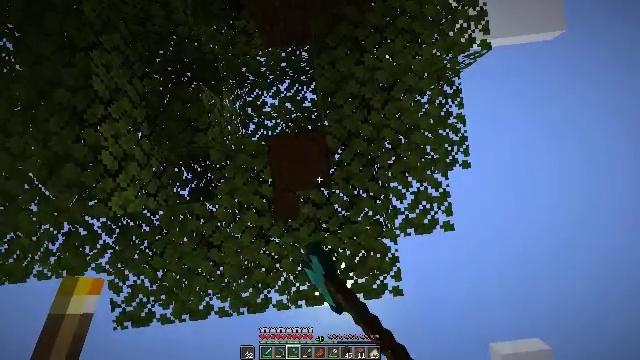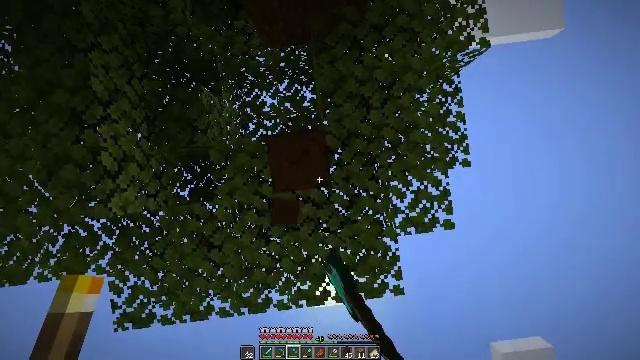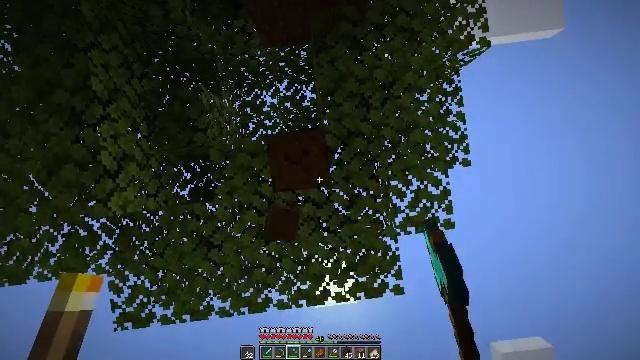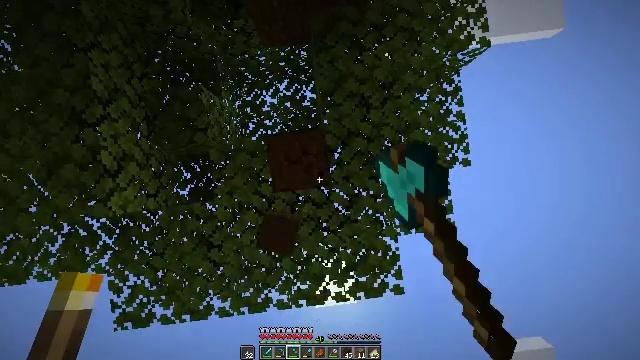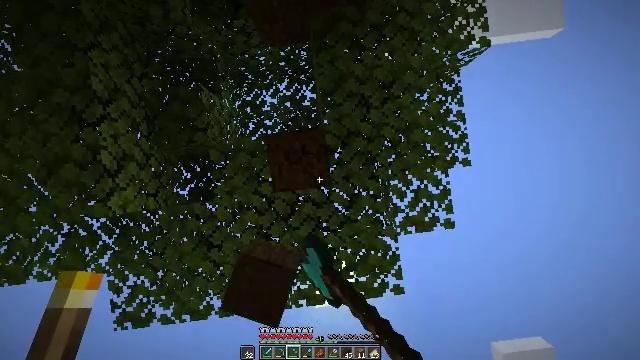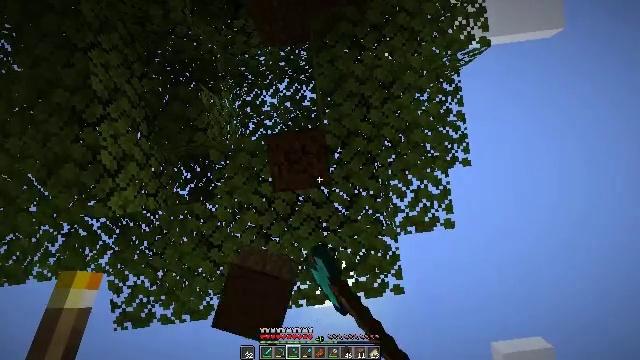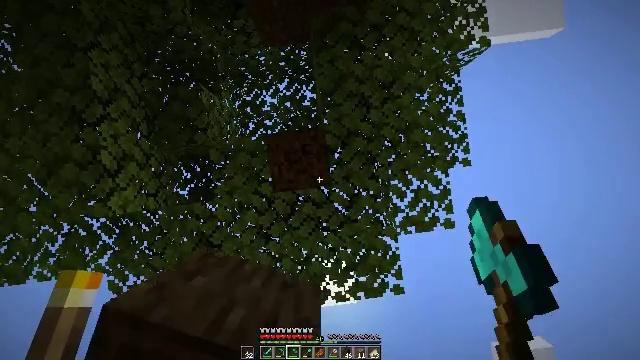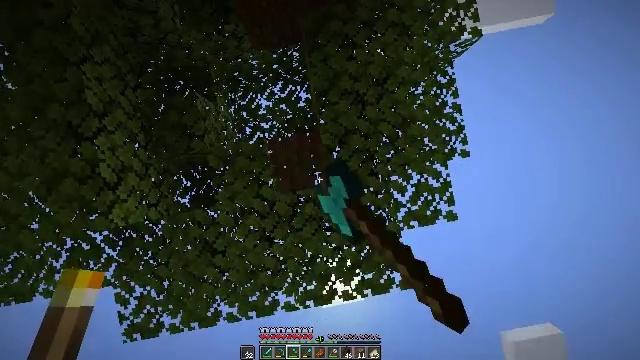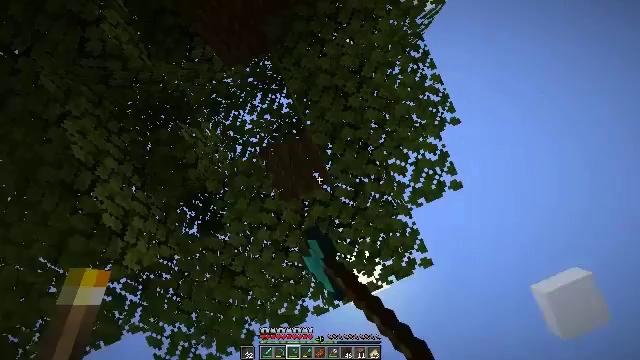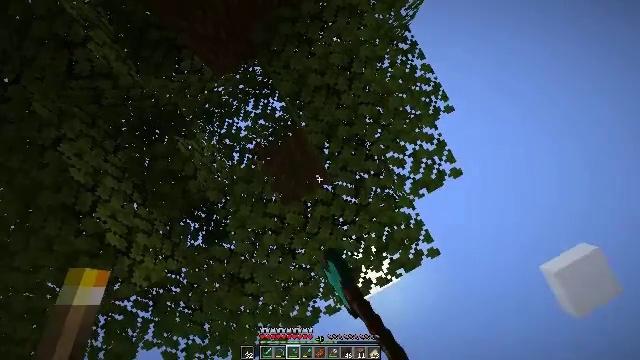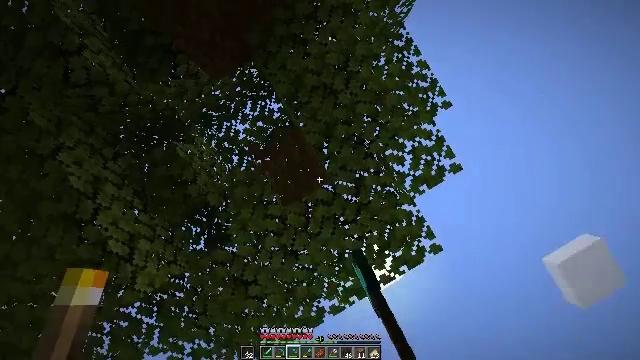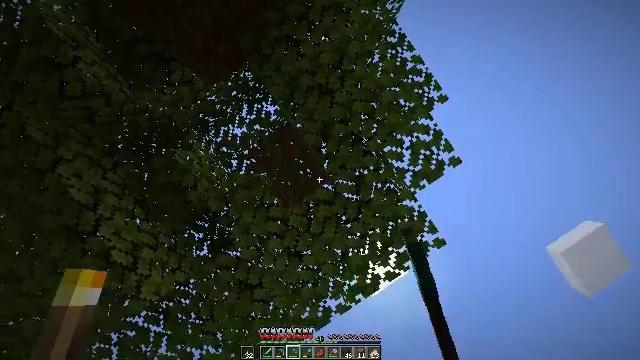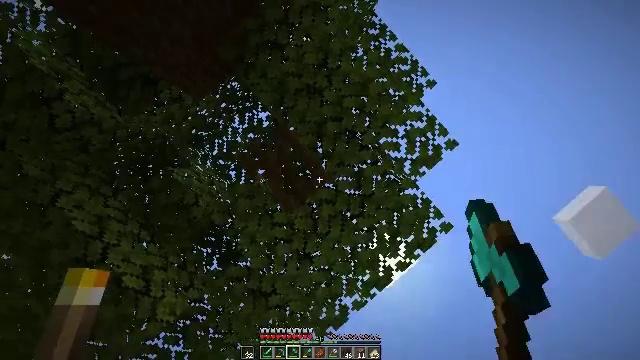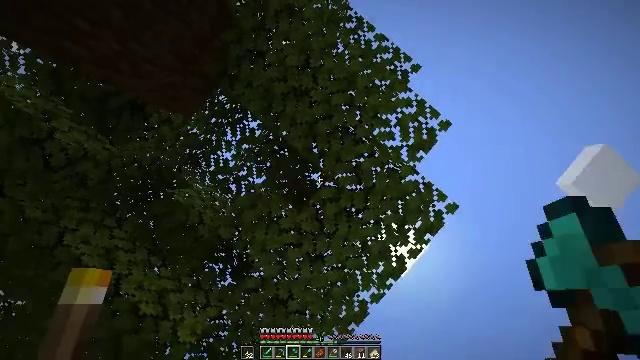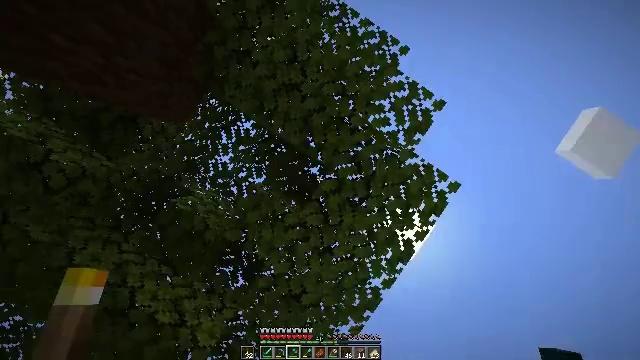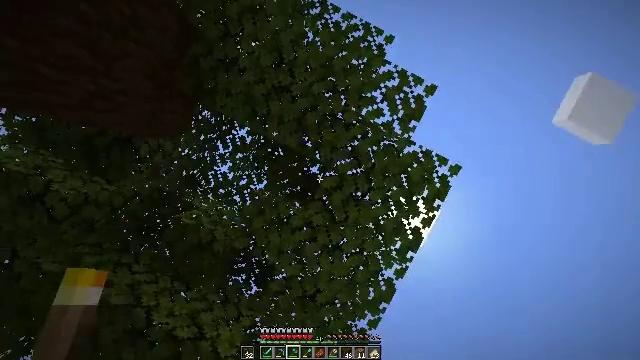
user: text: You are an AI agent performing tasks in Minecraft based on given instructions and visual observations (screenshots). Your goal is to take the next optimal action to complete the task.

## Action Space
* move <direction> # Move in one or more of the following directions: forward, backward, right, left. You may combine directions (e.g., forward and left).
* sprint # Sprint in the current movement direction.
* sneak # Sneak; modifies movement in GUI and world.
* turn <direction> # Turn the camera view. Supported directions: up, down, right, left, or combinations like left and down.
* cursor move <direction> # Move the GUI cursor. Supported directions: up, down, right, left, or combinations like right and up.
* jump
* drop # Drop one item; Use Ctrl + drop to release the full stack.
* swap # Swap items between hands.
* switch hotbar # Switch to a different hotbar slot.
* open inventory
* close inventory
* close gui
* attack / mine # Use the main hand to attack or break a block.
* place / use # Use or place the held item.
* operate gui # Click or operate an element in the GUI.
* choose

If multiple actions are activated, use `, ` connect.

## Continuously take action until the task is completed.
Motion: motion action
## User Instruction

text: Chop down the dark oak log.
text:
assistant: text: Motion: attack / mine
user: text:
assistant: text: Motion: attack / mine
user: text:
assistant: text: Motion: attack / mine
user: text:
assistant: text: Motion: attack / mine
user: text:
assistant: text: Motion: attack / mine
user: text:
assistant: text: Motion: attack / mine
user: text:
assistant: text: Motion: turn left and up, attack / mine
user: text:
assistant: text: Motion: turn left and up, attack / mine
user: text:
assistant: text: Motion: turn left, attack / mine
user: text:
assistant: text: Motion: turn left, attack / mine
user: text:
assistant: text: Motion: turn left and up, attack / mine
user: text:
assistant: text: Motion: turn left and up, attack / mine
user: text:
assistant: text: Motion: turn left, attack / mine
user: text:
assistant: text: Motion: turn left and down, attack / mine
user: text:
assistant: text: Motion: turn left, attack / mine
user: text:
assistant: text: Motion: turn left and up, attack / mine
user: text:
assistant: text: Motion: turn left, attack / mine
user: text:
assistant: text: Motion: turn left and down, attack / mine
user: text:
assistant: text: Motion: turn left and down, attack / mine
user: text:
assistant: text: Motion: turn left and down
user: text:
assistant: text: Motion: turn left and down
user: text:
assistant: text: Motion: turn left and down
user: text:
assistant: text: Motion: turn left and down
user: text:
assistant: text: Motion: move right, turn left
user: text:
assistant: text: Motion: move right, turn left and up
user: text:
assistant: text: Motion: move right
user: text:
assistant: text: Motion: move right
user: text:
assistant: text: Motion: move right
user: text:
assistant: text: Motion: move right
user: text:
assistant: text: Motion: turn right